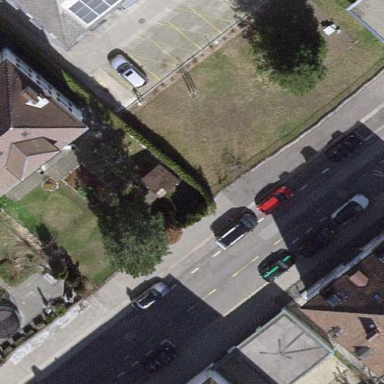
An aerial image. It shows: Parking available on the street side with parallel orientation.